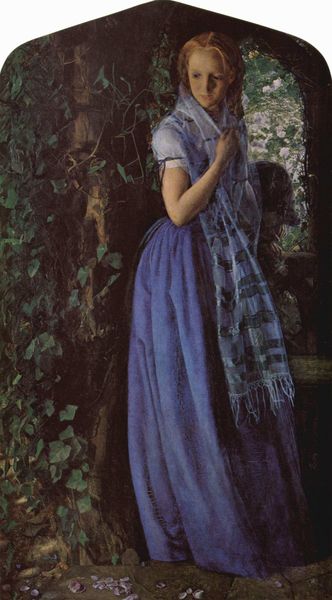
Titel: Aprilliebe
Künstler: Arthur Hughes
Standort: London
Institution: Tate Gallery
Schlagwörter: baum, blau, blätter, dunkel, gemälde, hand, laub, mann, schatten, grün, landschaft, mädchen, ausschnitt, blume, blumen, fenster, frau, frisur, haar, hell, holz, hut, kleid, licht, mund, nase, weiss, blick, blüten, dame, rot, schal, tuch, muster, ornament, rock, symbolismus, blond, jung, wand, arm, augen, band, bluse, falten, faru, gesicht, halten, lang, rahmen, stehen, stein, trauer, ärmel, bildnis, herr, portrait, porträt, baumstamm, natur, stamm, schlank, boden, fransen, gewand, haare, stoff, pflanze, pflanzen, england, höhle, kontrast, schulter, traurig, garten, ranken, schürze, terrasse, seitlich, liebe, bogen, fels, mauer, lila, violett, wein, jugendstil, zopf, halstuch, melancholie, streifen, durchgang, faltenwurf, allein, warten, frühling, blütenblätter, rothaarig, gang, nische, ruine, helligkeit, durchblick, hall, draußen, ranke, tracht, öffnung, efeu, sehnsucht, ländlich, verliebt, angewinkelt, waldboden, rinde, grotte, rötlich, präraffaeliten, ahorn, versteck, balu, hoffnung, verloren, alice, laube, pluderärmel, gewendet, efeuranken, schaal, tuh, balon, traue, burne jones, dante gabriel rossetti, efau, rpmantisch, 19. jahrhundert, länlich, baum kleid, schal lila, rtrauer